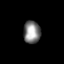
Tissue: lung
Cell type: Epithelial cells
Senescence score: 0.5531
Nuclear area (px): 374
Mean DAPI intensity: 132.476